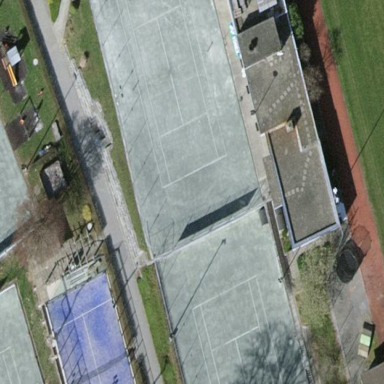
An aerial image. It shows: Tennis court in leisure pitch.